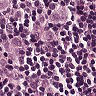
Metastatic tissue present: yes